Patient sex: M
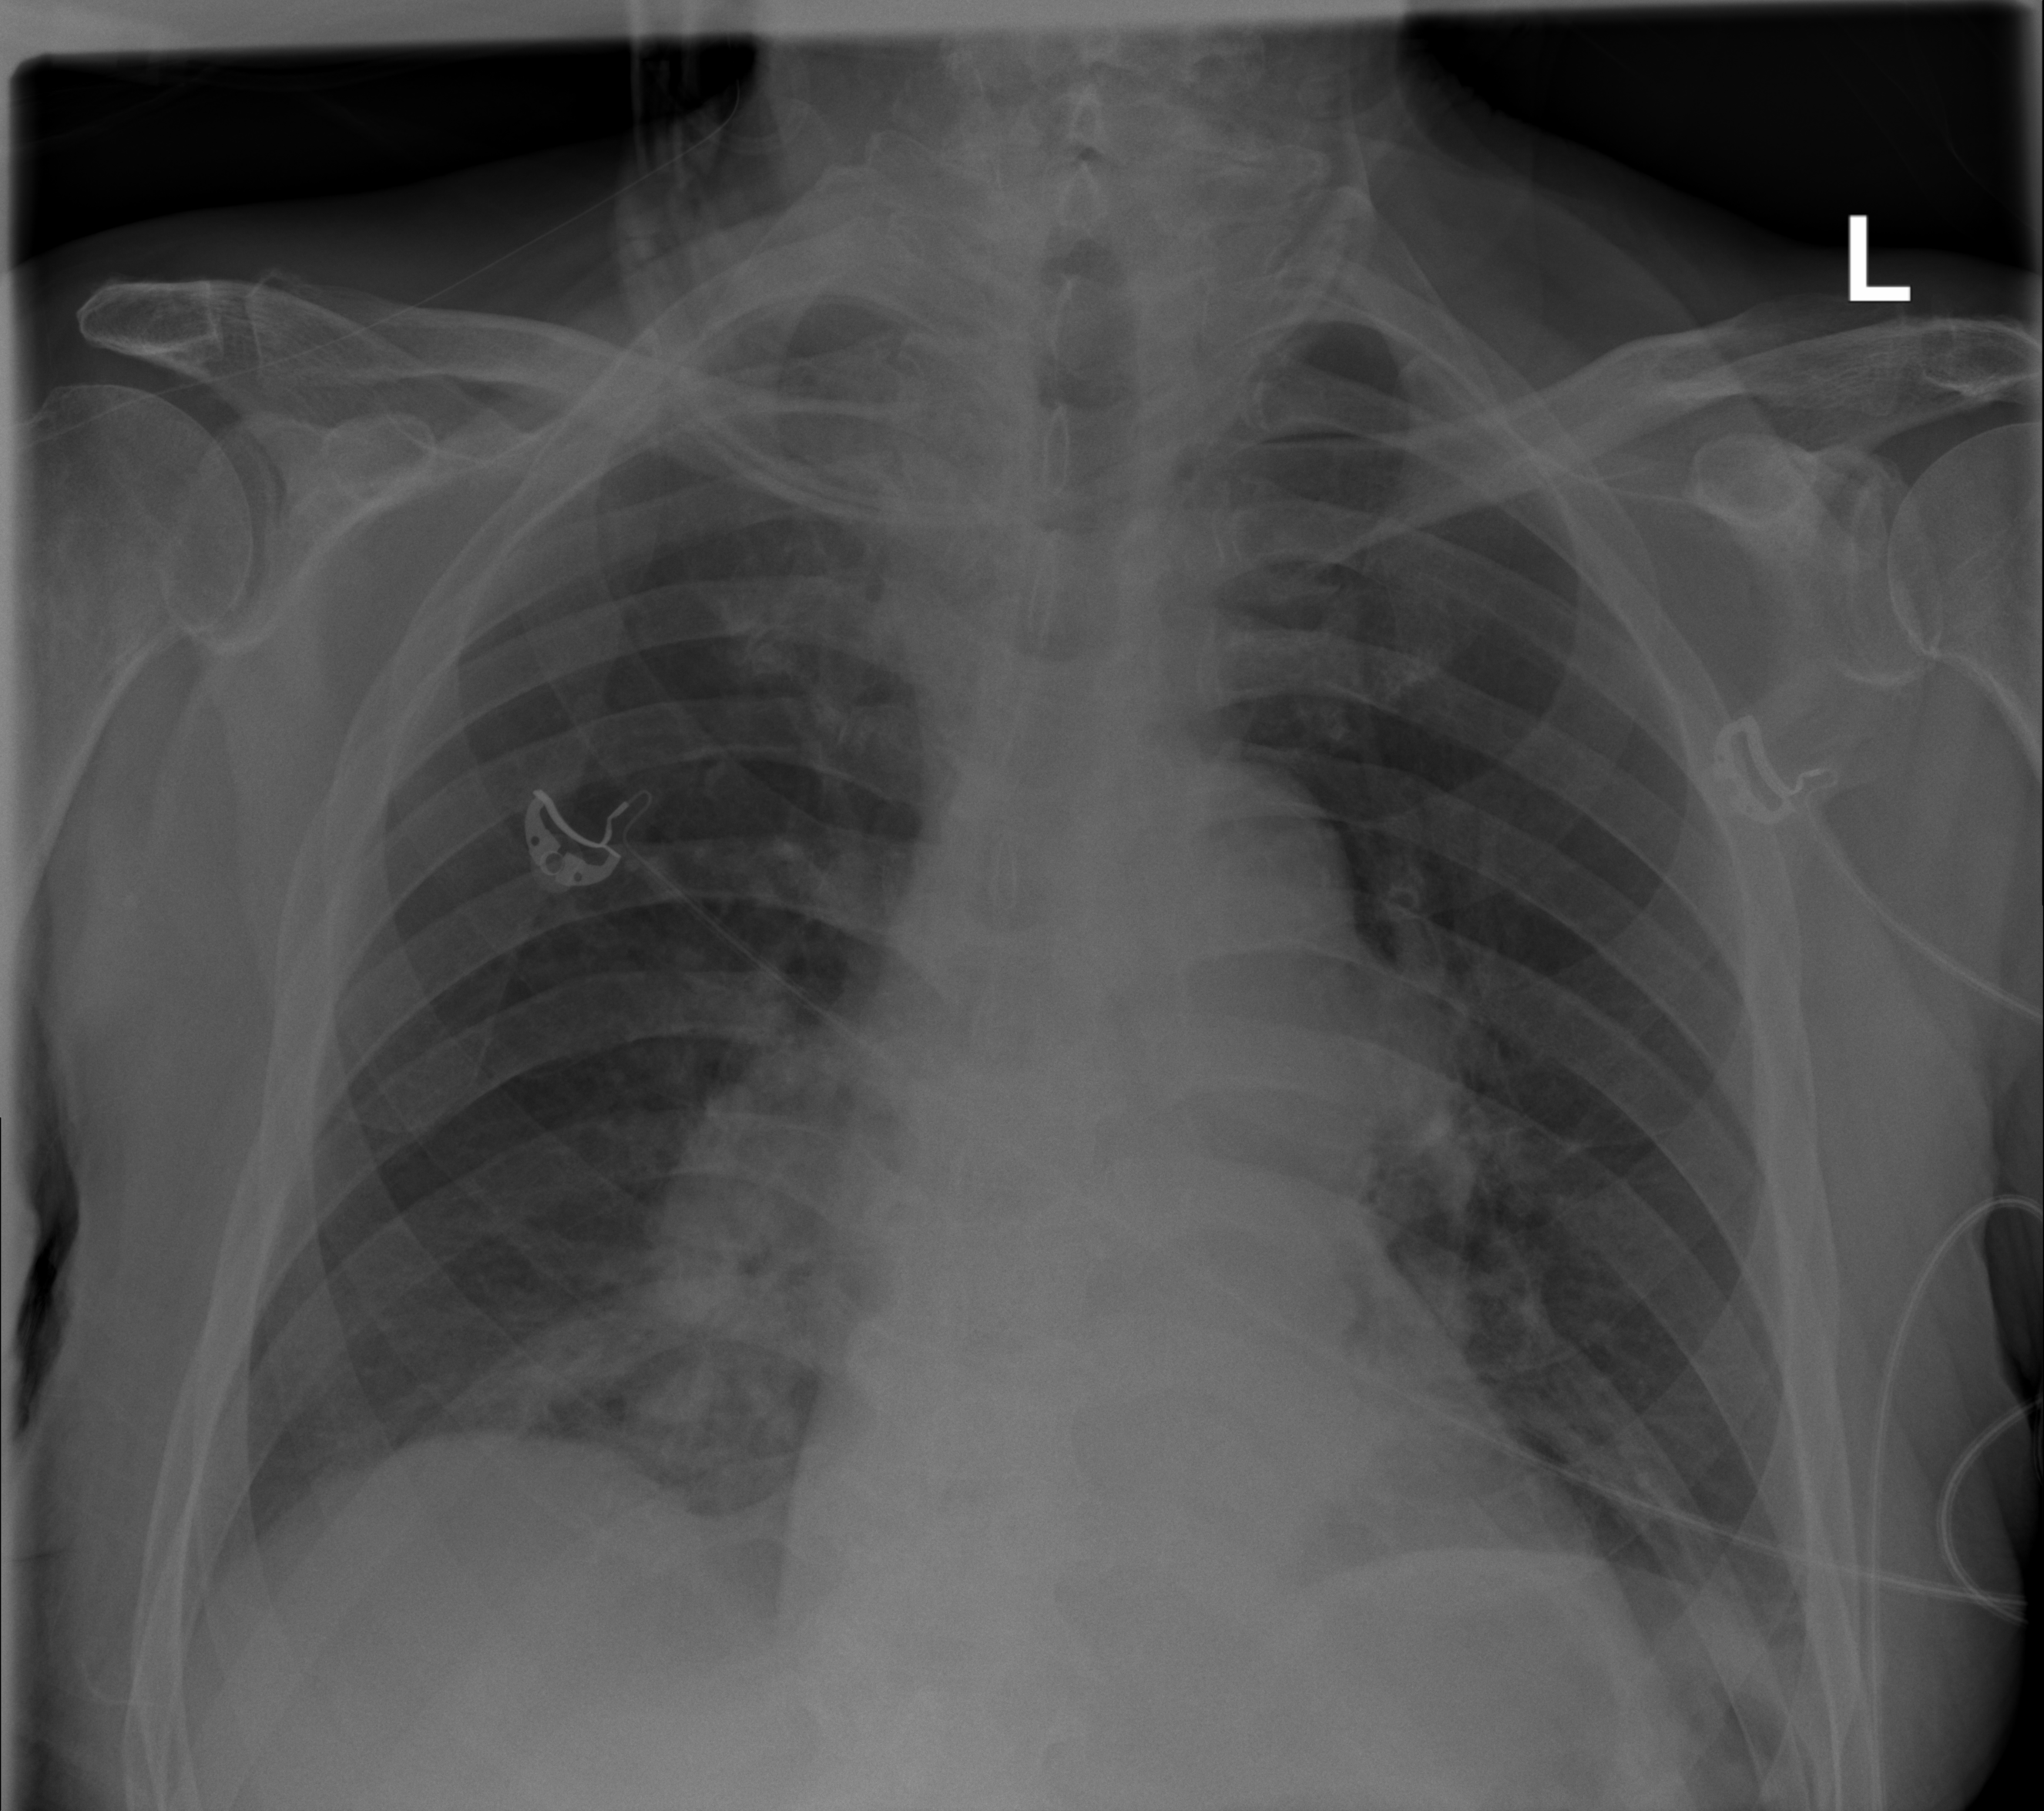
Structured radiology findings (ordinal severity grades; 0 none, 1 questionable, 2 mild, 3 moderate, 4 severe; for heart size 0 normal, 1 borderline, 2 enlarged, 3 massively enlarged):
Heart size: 0
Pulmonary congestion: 0
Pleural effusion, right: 2
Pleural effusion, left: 0
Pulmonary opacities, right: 0
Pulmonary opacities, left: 0
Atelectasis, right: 2
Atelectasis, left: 0